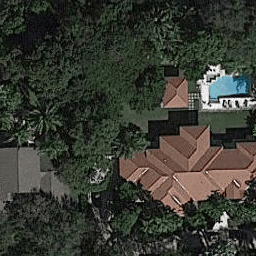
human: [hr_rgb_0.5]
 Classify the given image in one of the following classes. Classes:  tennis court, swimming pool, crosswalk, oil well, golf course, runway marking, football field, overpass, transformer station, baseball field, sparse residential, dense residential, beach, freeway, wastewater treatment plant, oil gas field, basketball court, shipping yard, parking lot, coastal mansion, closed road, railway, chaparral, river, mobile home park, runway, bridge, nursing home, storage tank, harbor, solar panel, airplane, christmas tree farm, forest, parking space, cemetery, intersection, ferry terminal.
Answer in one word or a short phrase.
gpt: sparse residential